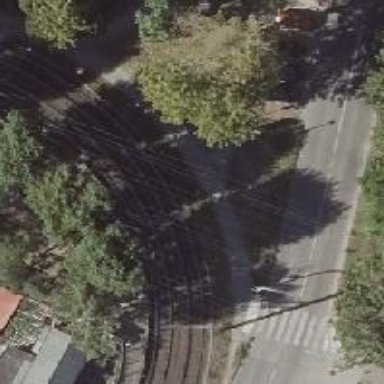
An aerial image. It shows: Tram railway with one track. The railway is electrified with contact lines.